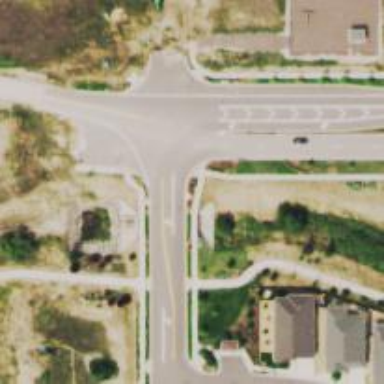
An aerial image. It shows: Unmarked crossing on footway.